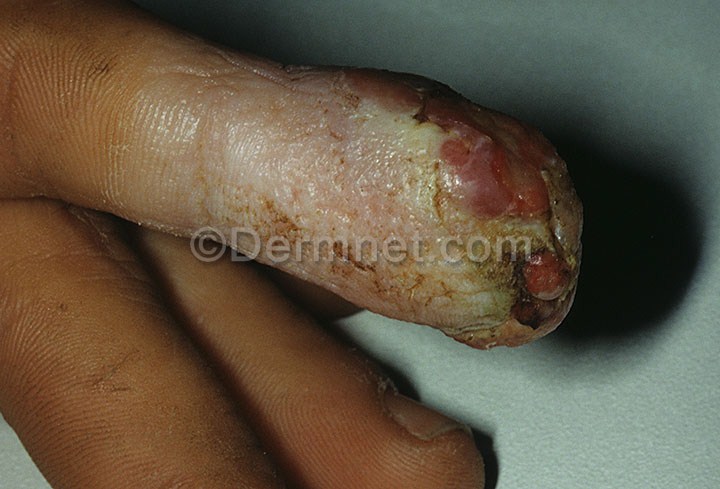
Disease: Melanoma Skin Cancer Nevi and Moles